Interaction volume radius: 5 \u00c5
Interaction volume height: 20 \u00c5
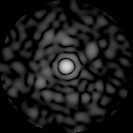
Disorder parameter: 0.7984